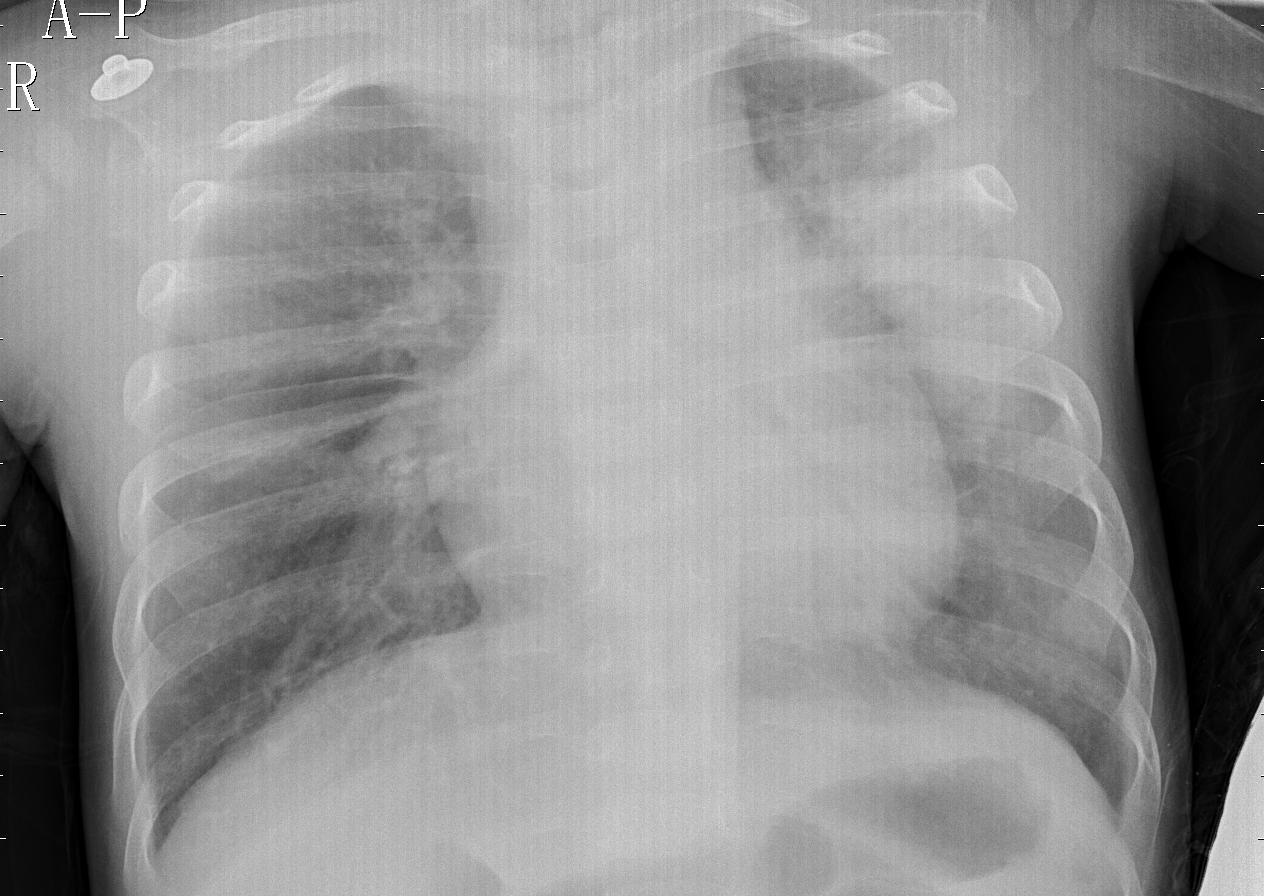
Diagnosis: PNEUMONIA